Question: I have a URL where some images are exists. I want to retrieve all the images from that URL and display these images in the 'GridView'. Now when I click any of thumb preview like in grid view then it should enlarge or load to full screen.
putting the snap shots for better understanding
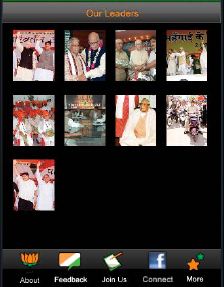
Answer: First figure out a way of how you are going to download all the images from a single link, which I believe is somewhat difficult.
Then put all the link locations into a string array. now use the below code to download the images.
'''
public Drawable LoadImage(String url) {
Drawable d;
try {
InputStream is = (InputStream) new URL(url).getContent();
d = Drawable.createFromStream(is, "src name");
return d;
} catch (NullPointerException e) {
d = getResources().getDrawable(R.drawable.icon);
return d;
} catch (Exception e) {
d = getResources().getDrawable(R.drawable.icon);
return d;
}
}
'''
Get the length of the string array in which you have stored the link locations. And inside of a for loop try executing the above code. This will return an drawable object which you can convert into either resources or Bitmap and add it to the GridView.